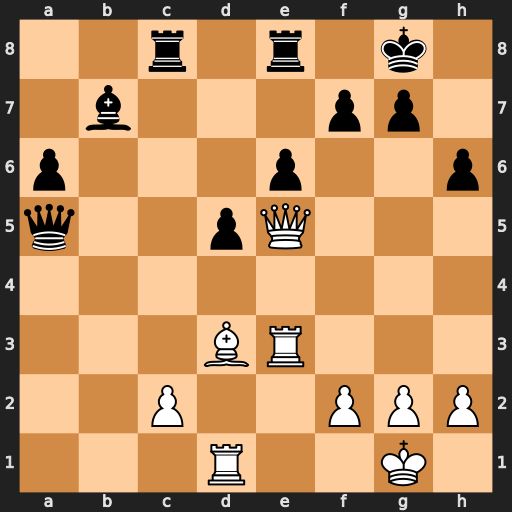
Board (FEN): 2r1r1k1/1b3pp1/p3p2p/q2pQ3/8/3BR3/2P2PPP/3R2K1
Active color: w
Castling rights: -
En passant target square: -
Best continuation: Rg3 Qc3 Bh7+ Kxh7 Rxc3